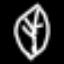
Label: leaf